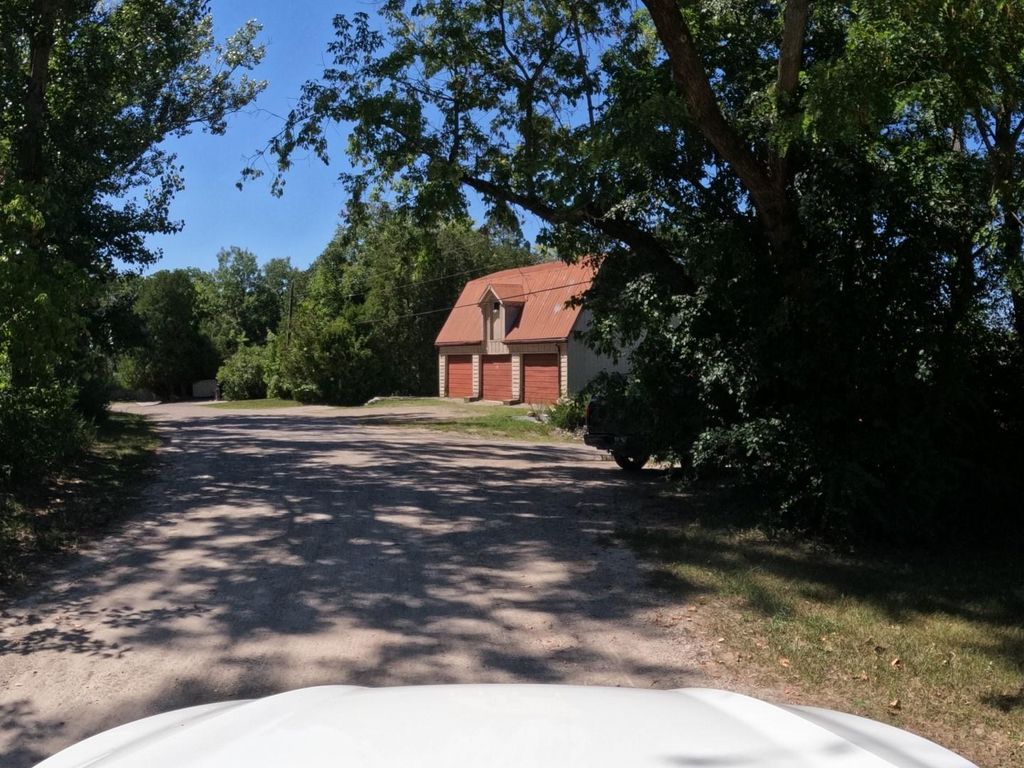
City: kitchener-waterloo